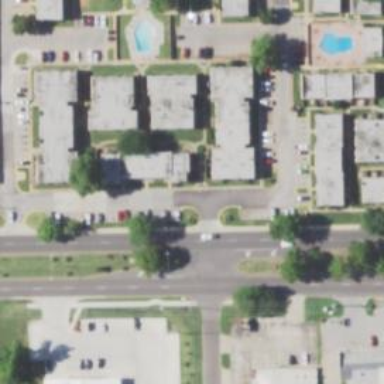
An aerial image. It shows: Living street.